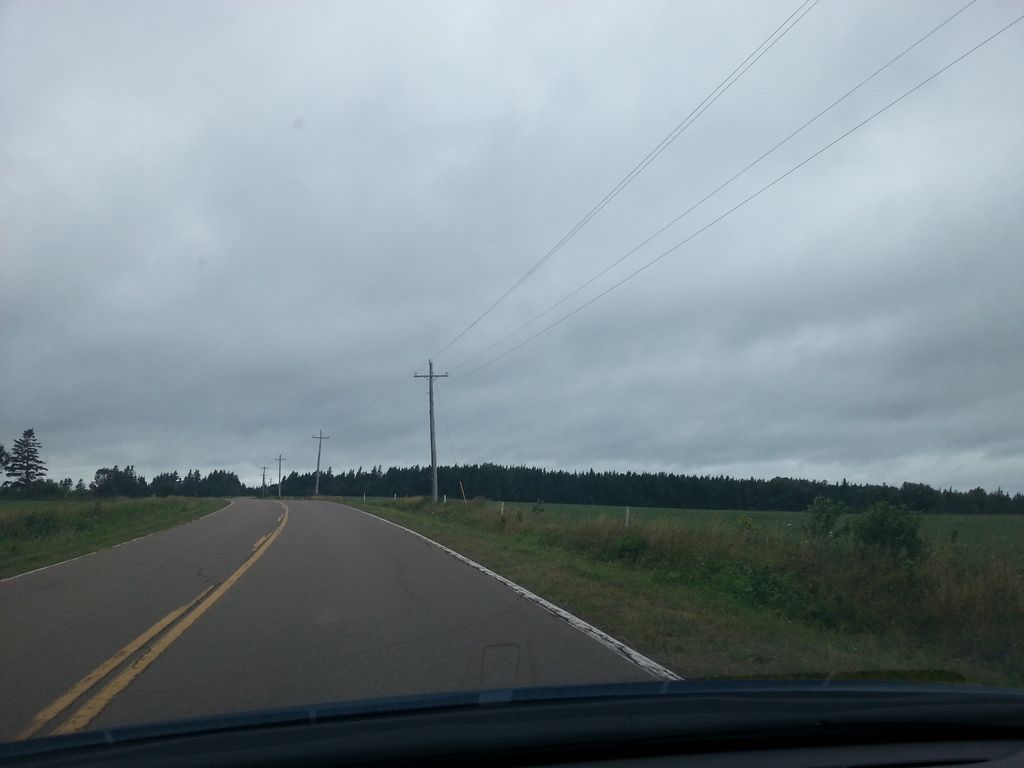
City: charlottetown